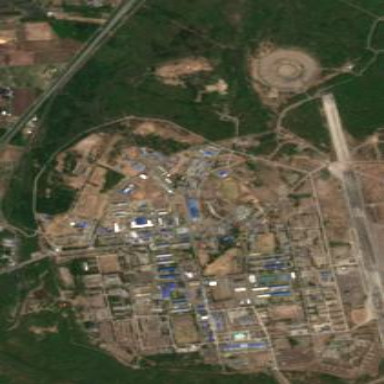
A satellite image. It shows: Military base.